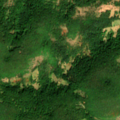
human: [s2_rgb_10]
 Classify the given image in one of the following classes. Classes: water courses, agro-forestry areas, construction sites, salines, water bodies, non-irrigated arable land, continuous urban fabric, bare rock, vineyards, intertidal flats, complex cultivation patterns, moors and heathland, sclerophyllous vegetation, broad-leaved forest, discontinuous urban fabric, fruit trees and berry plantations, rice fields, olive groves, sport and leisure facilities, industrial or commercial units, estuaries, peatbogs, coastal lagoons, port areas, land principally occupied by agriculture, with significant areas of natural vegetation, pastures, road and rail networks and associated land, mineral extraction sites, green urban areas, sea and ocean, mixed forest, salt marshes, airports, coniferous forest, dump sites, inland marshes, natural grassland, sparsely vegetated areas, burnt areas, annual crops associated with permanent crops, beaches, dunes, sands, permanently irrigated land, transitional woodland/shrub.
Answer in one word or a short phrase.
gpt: land principally occupied by agriculture, with significant areas of natural vegetation, broad-leaved forest